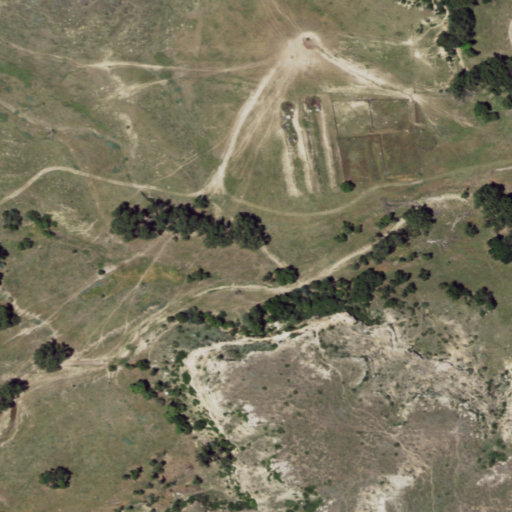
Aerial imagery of valley in Kansas named Garvin Canyon containing only grassland